Aerial crown-view tile of a tropical tree (Barro Colorado Island, Panama), acquired 20240716:
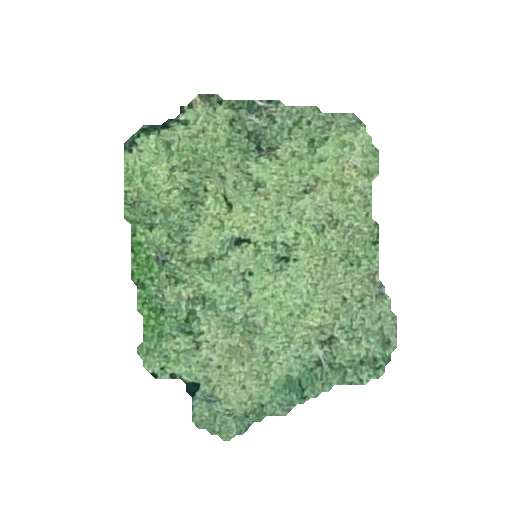
Species: Chrysophyllum cainito
GBIF accepted scientific name: Chrysophyllum cainito
Crown area: 112.205 m²